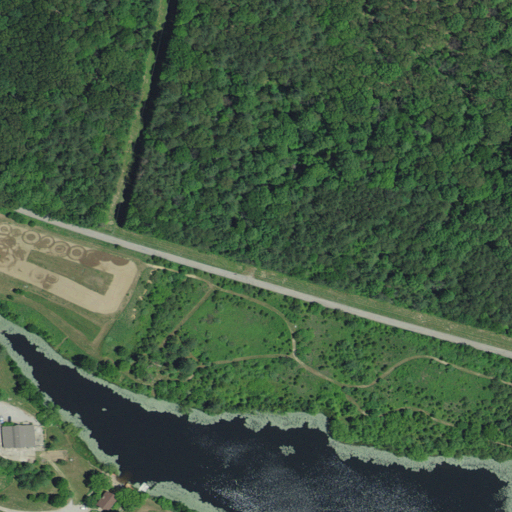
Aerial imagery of mountain in Indiana named Risk Hill containing mixed forest, deciduous forest, grassland, open water, open development, herbaceous wetlands, pasture, and low intensity development